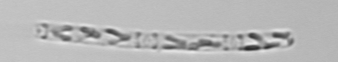
Label: Cerataulina_pelagica